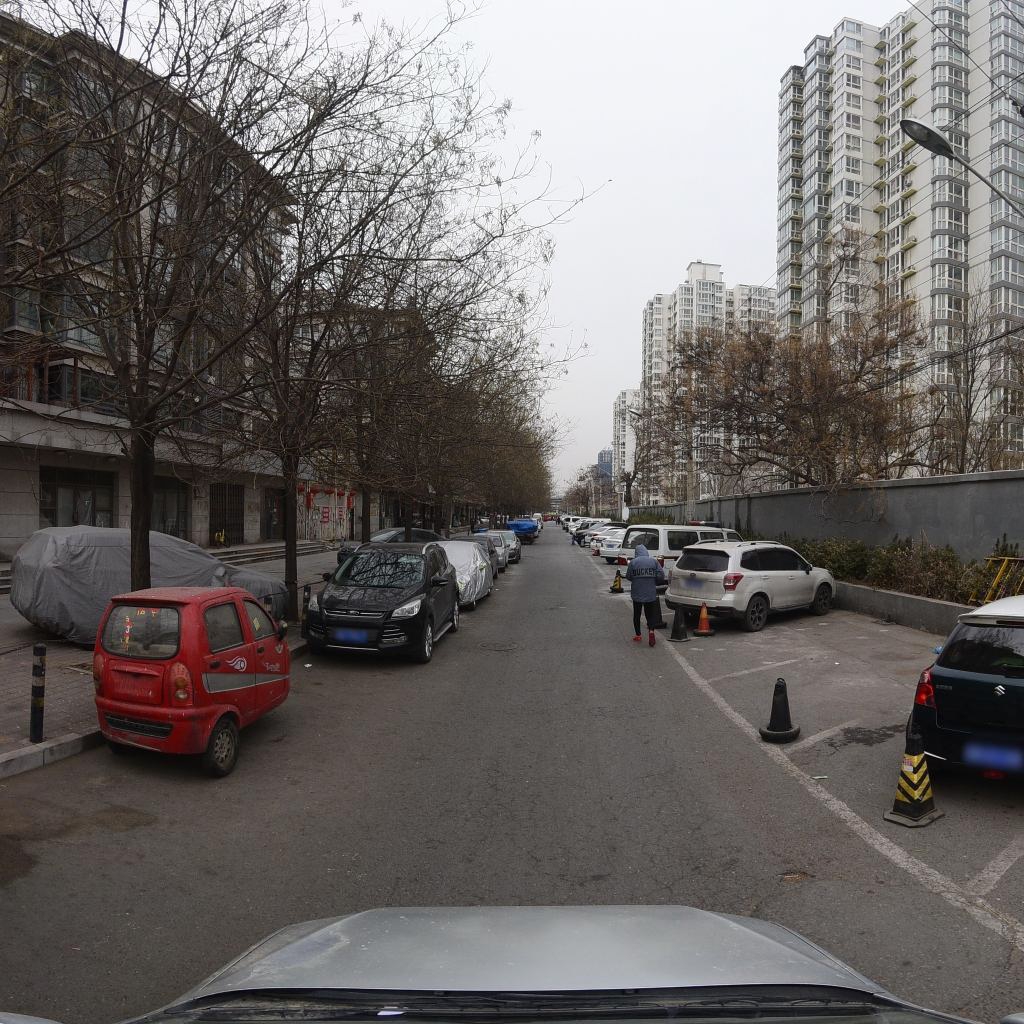
Region: Fengtai
Road damage annotations: alligator crack, manhole cover, pothole